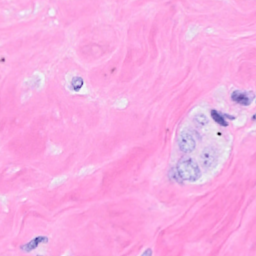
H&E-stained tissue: Breast